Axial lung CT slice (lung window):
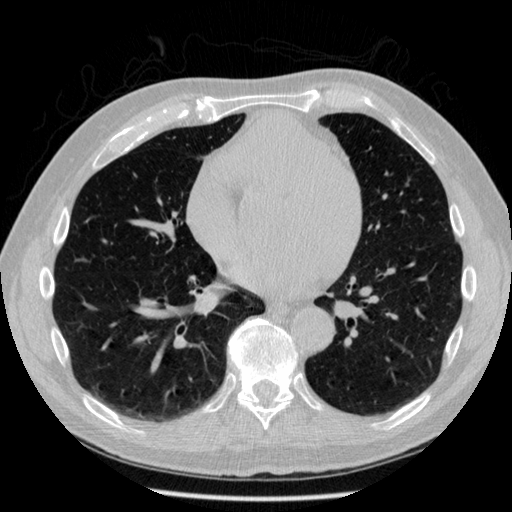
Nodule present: no